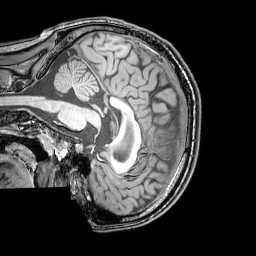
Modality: T1w
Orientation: sagittal
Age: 26
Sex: male
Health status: healthy
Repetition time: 0.081 s
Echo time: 0.037 s